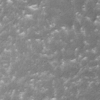
Label: not_dusty